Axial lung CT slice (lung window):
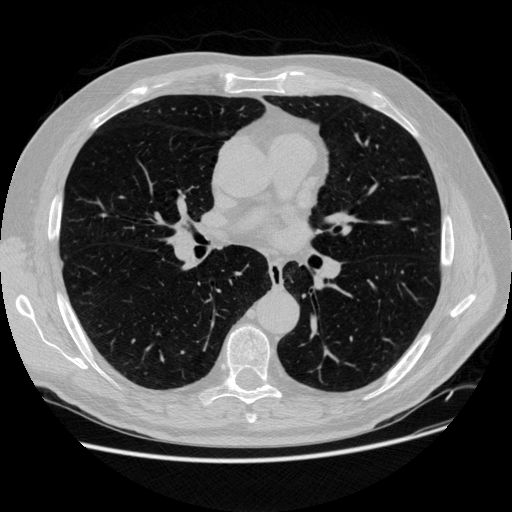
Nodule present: no